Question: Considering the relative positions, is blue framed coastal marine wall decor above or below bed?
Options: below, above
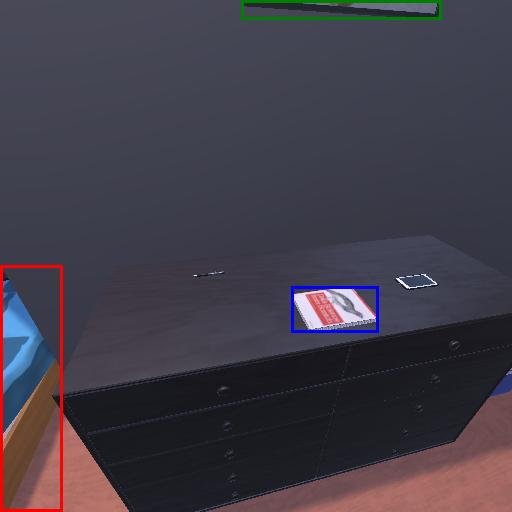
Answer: below